Field crop: maize
Growth stage: 2
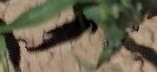
Species: maize